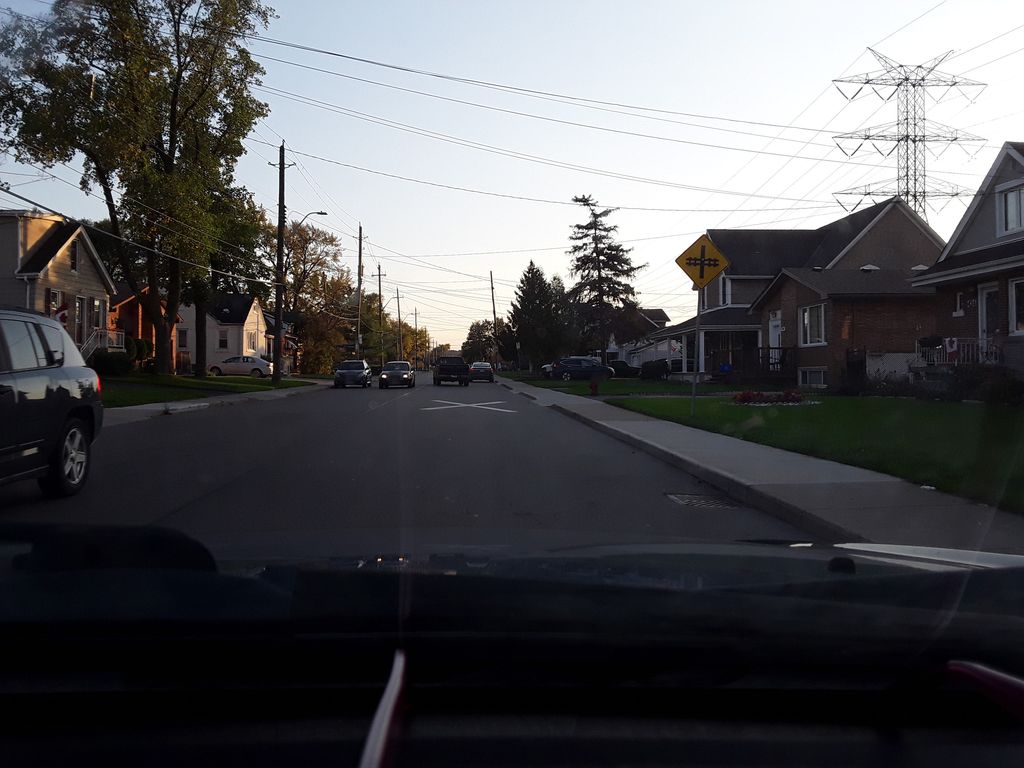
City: hamilton